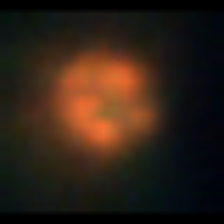
Taxon: NanoPlankton
Group: Other